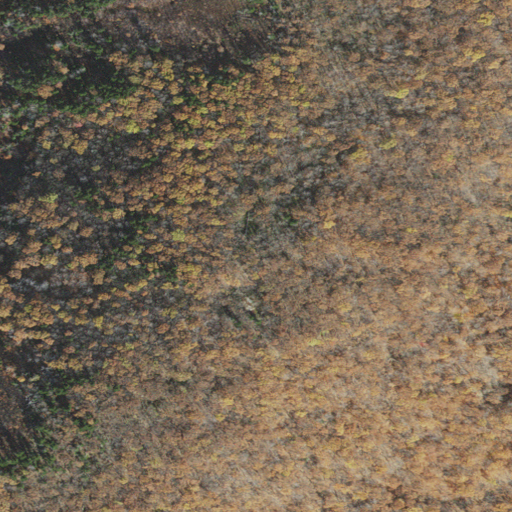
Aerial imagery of mountain in New Hampshire named Burton Peak containing deciduous forest and mixed forest